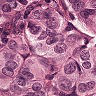
Metastatic tissue present: yes